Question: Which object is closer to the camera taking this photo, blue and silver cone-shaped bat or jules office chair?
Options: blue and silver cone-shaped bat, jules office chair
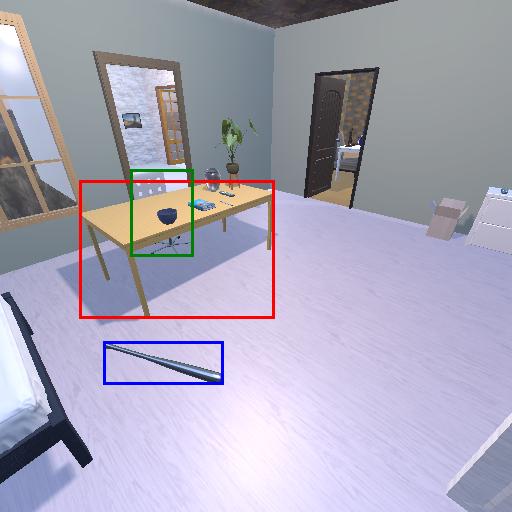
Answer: blue and silver cone-shaped bat